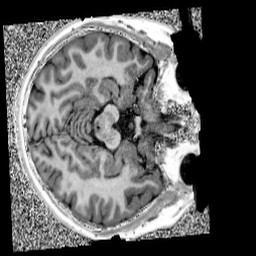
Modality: UNIT1
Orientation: axial
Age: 12
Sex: female
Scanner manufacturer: siemens
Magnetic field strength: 3 T
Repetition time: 4 s
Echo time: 0.00299 s